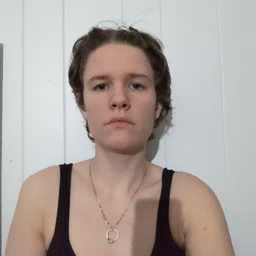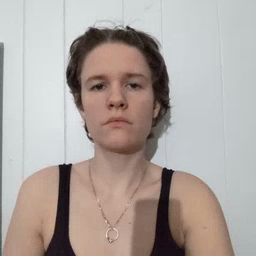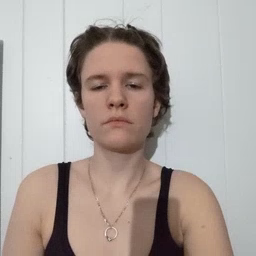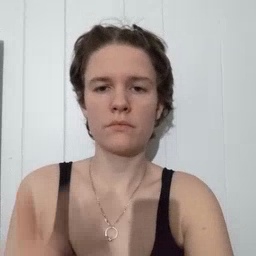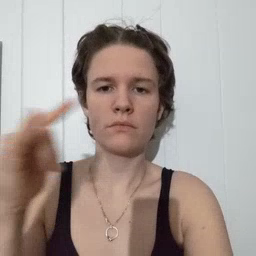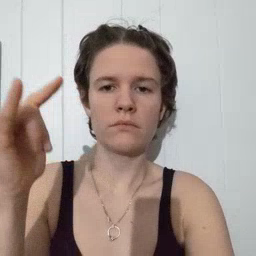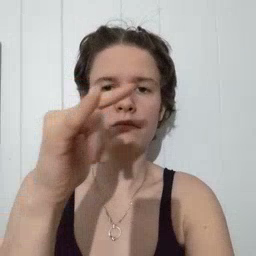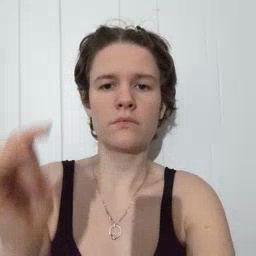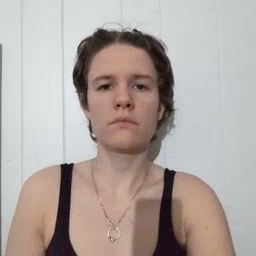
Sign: airplane